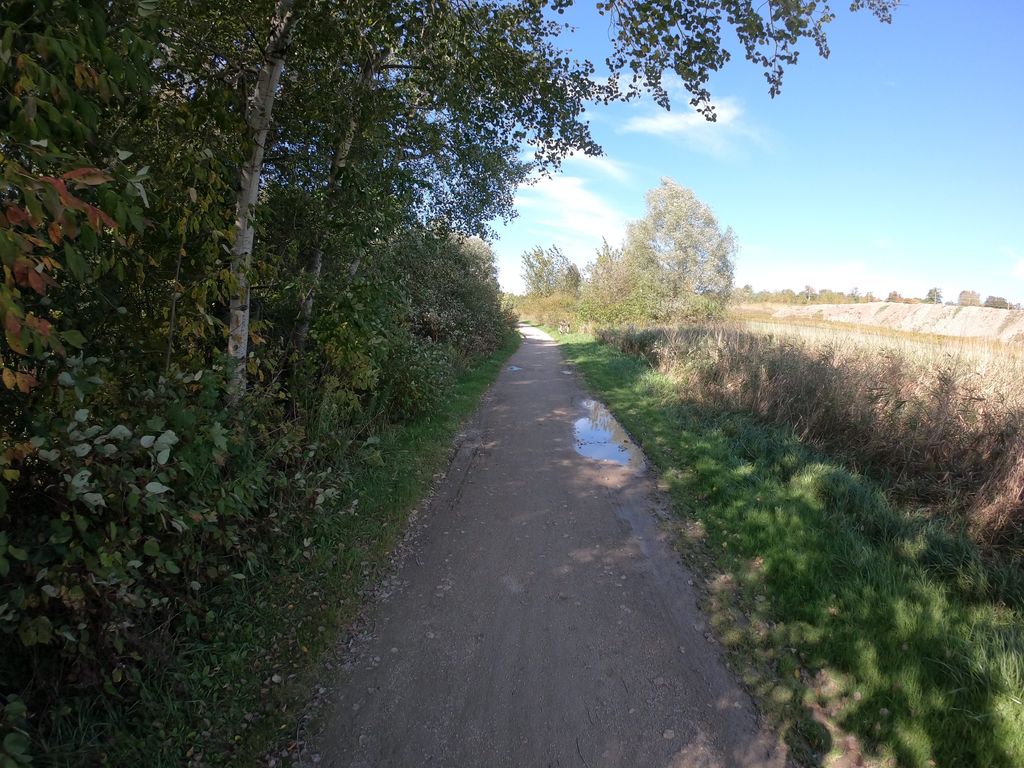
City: kitchener-waterloo